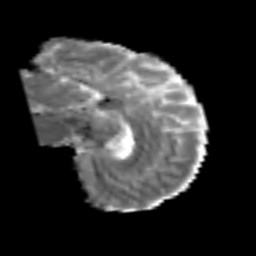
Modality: MD
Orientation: sagittal
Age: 53
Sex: male
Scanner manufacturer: siemens
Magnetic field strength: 3 T
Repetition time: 6.1 s
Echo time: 0.101 s